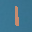
Label: 1